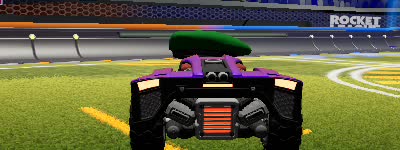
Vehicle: breakout